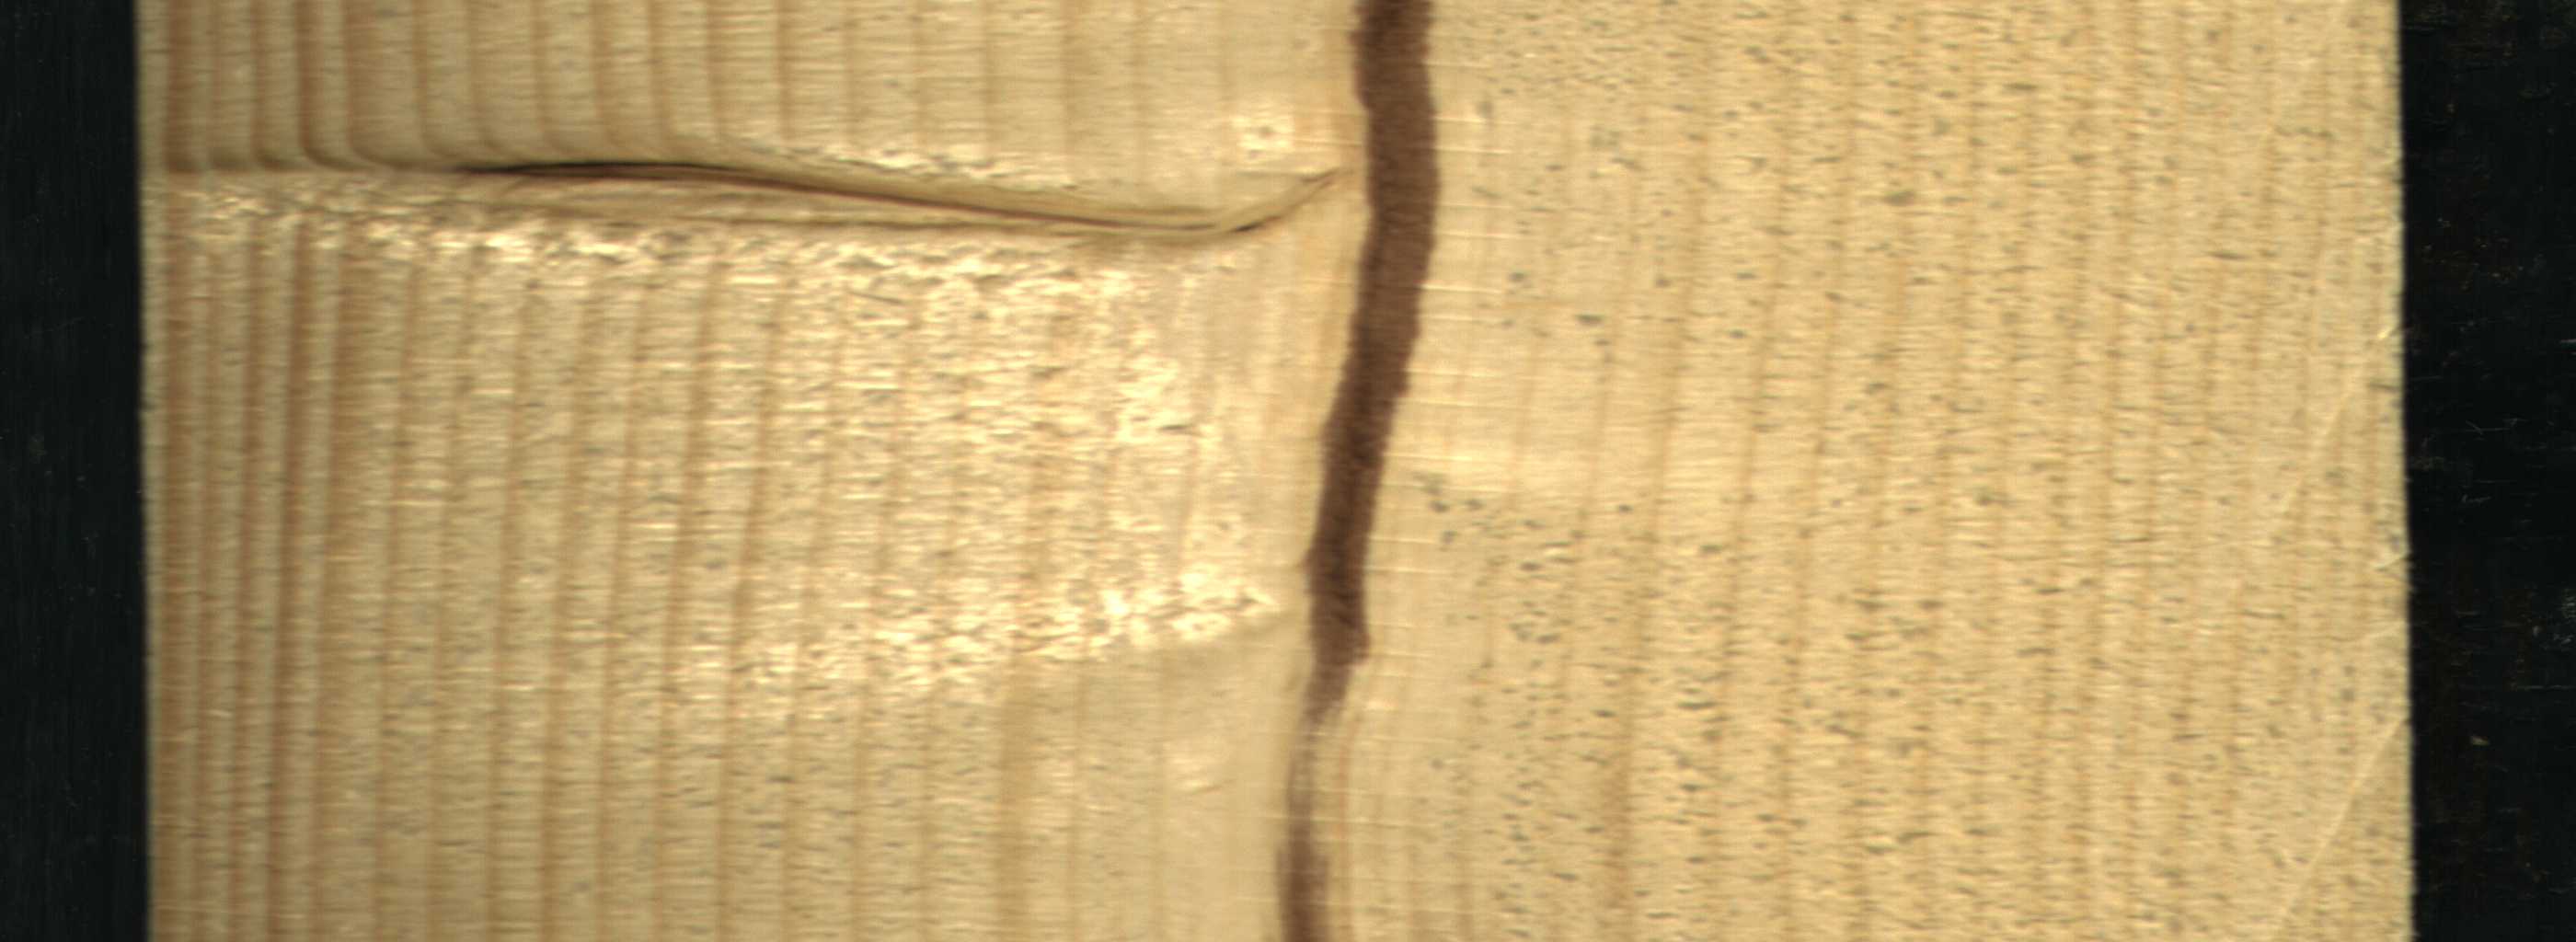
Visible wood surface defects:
Marrow
Dead_Knot
Dead_Knot